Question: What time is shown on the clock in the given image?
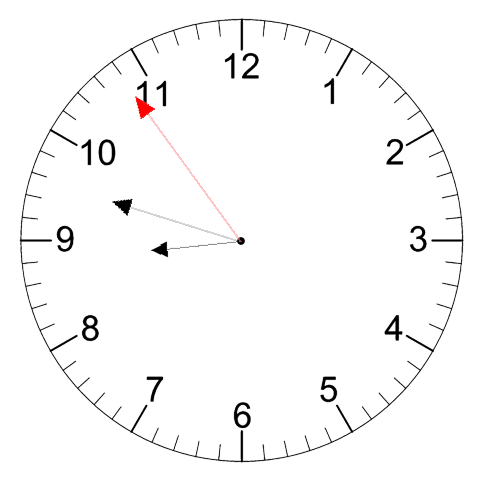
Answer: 08:47:54